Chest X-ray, AP view. Patient: 49 years old, sex M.
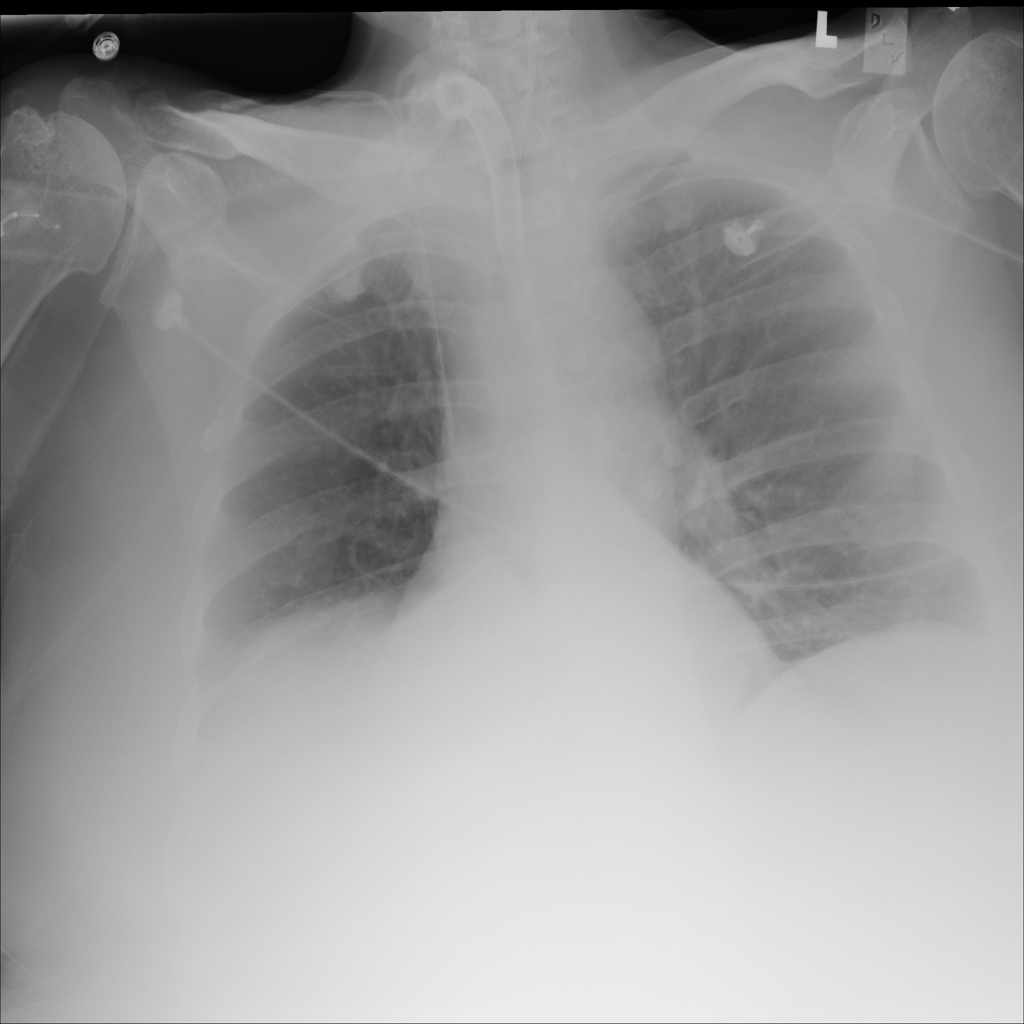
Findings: No Finding